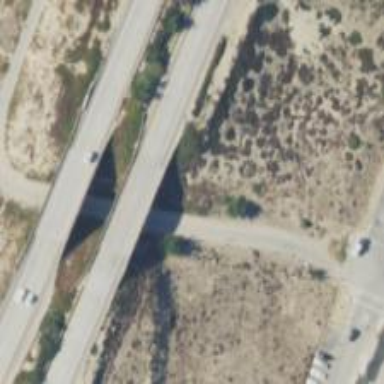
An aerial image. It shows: Bridge over motorway.